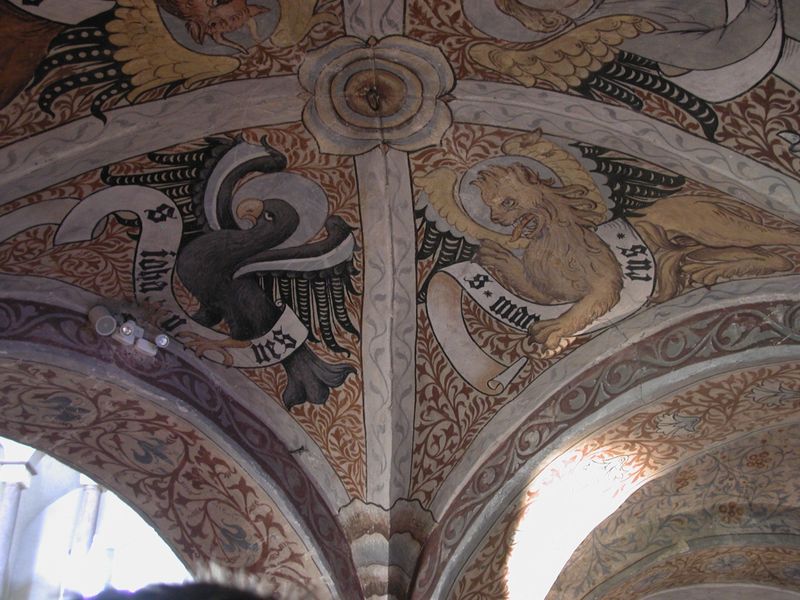
Titel: Ottmarsheim, ehemalige Nonnenklosterkirche
Standort: Ottmarsheim, Abteikirche (EU - F)
Schlagwörter: adler, blätter, flügel, schatten, vogel, blume, braun, bunt, licht, schwarz, säule, säulen, weiss, blüte, rose, tiere, malerei, ornament, federn, gold, decke, engel, schrift, ente, gans, bogen, detail, inschrift, ornamente, wandmalerei, stuck, foto, bögen, gewölbe, kreuz, mosaik, intarsien, wappen, rosette, dekce, löwe, deckengemälde, fresko, rabe, stier, deckenmalerei, spruchband, schriftband, glorie, pranken, evangelistensymbole, ranekn, sprachband, dohle